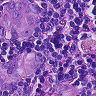
Metastatic tissue present: yes